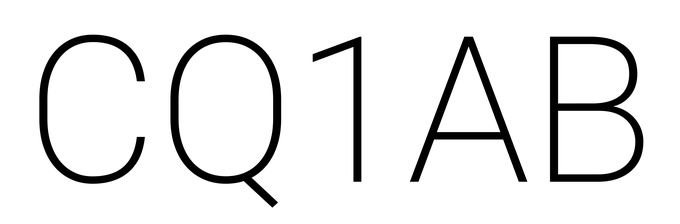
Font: Roboto_ExtraLight